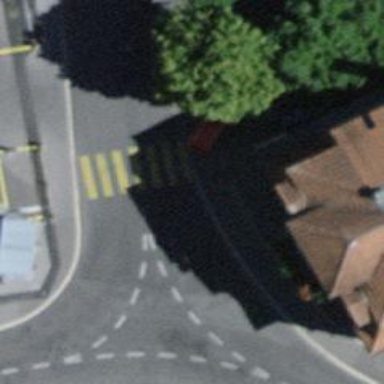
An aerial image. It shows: Marked zebra crossing on the road.